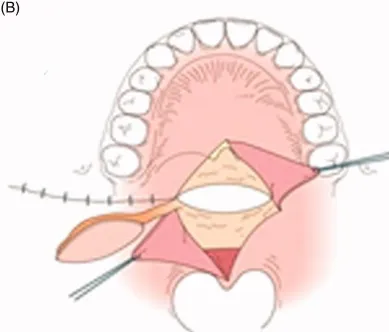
Illustration of Figure 2(A-D).
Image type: pathology (h&e)